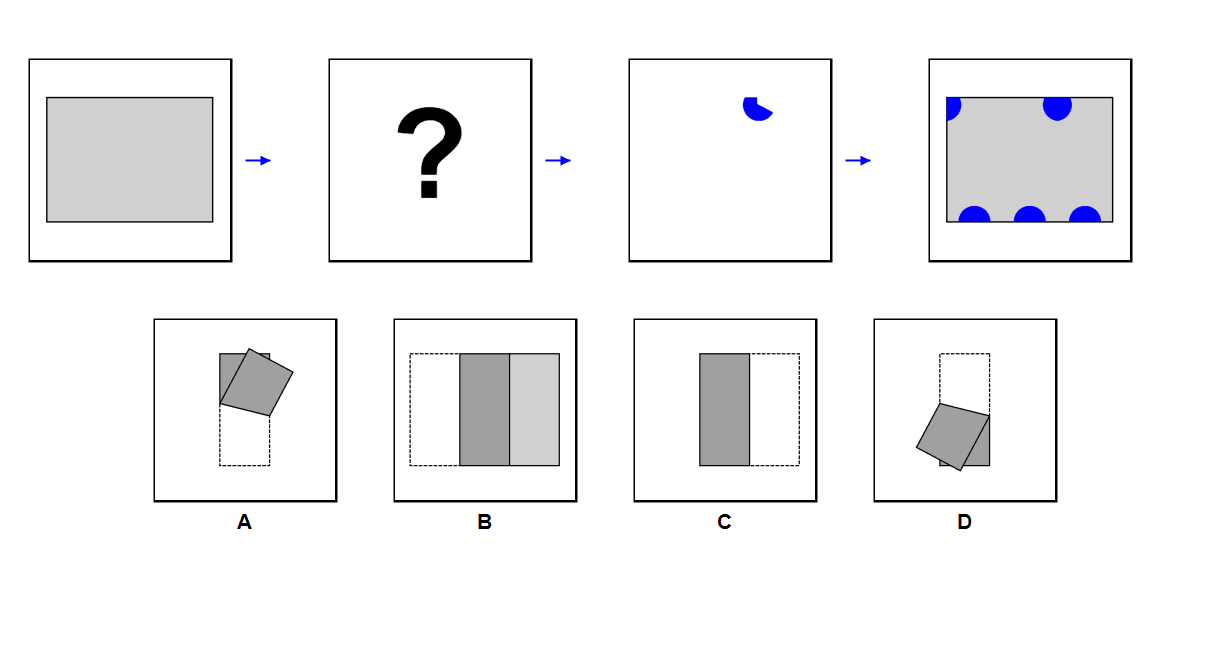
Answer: D